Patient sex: F
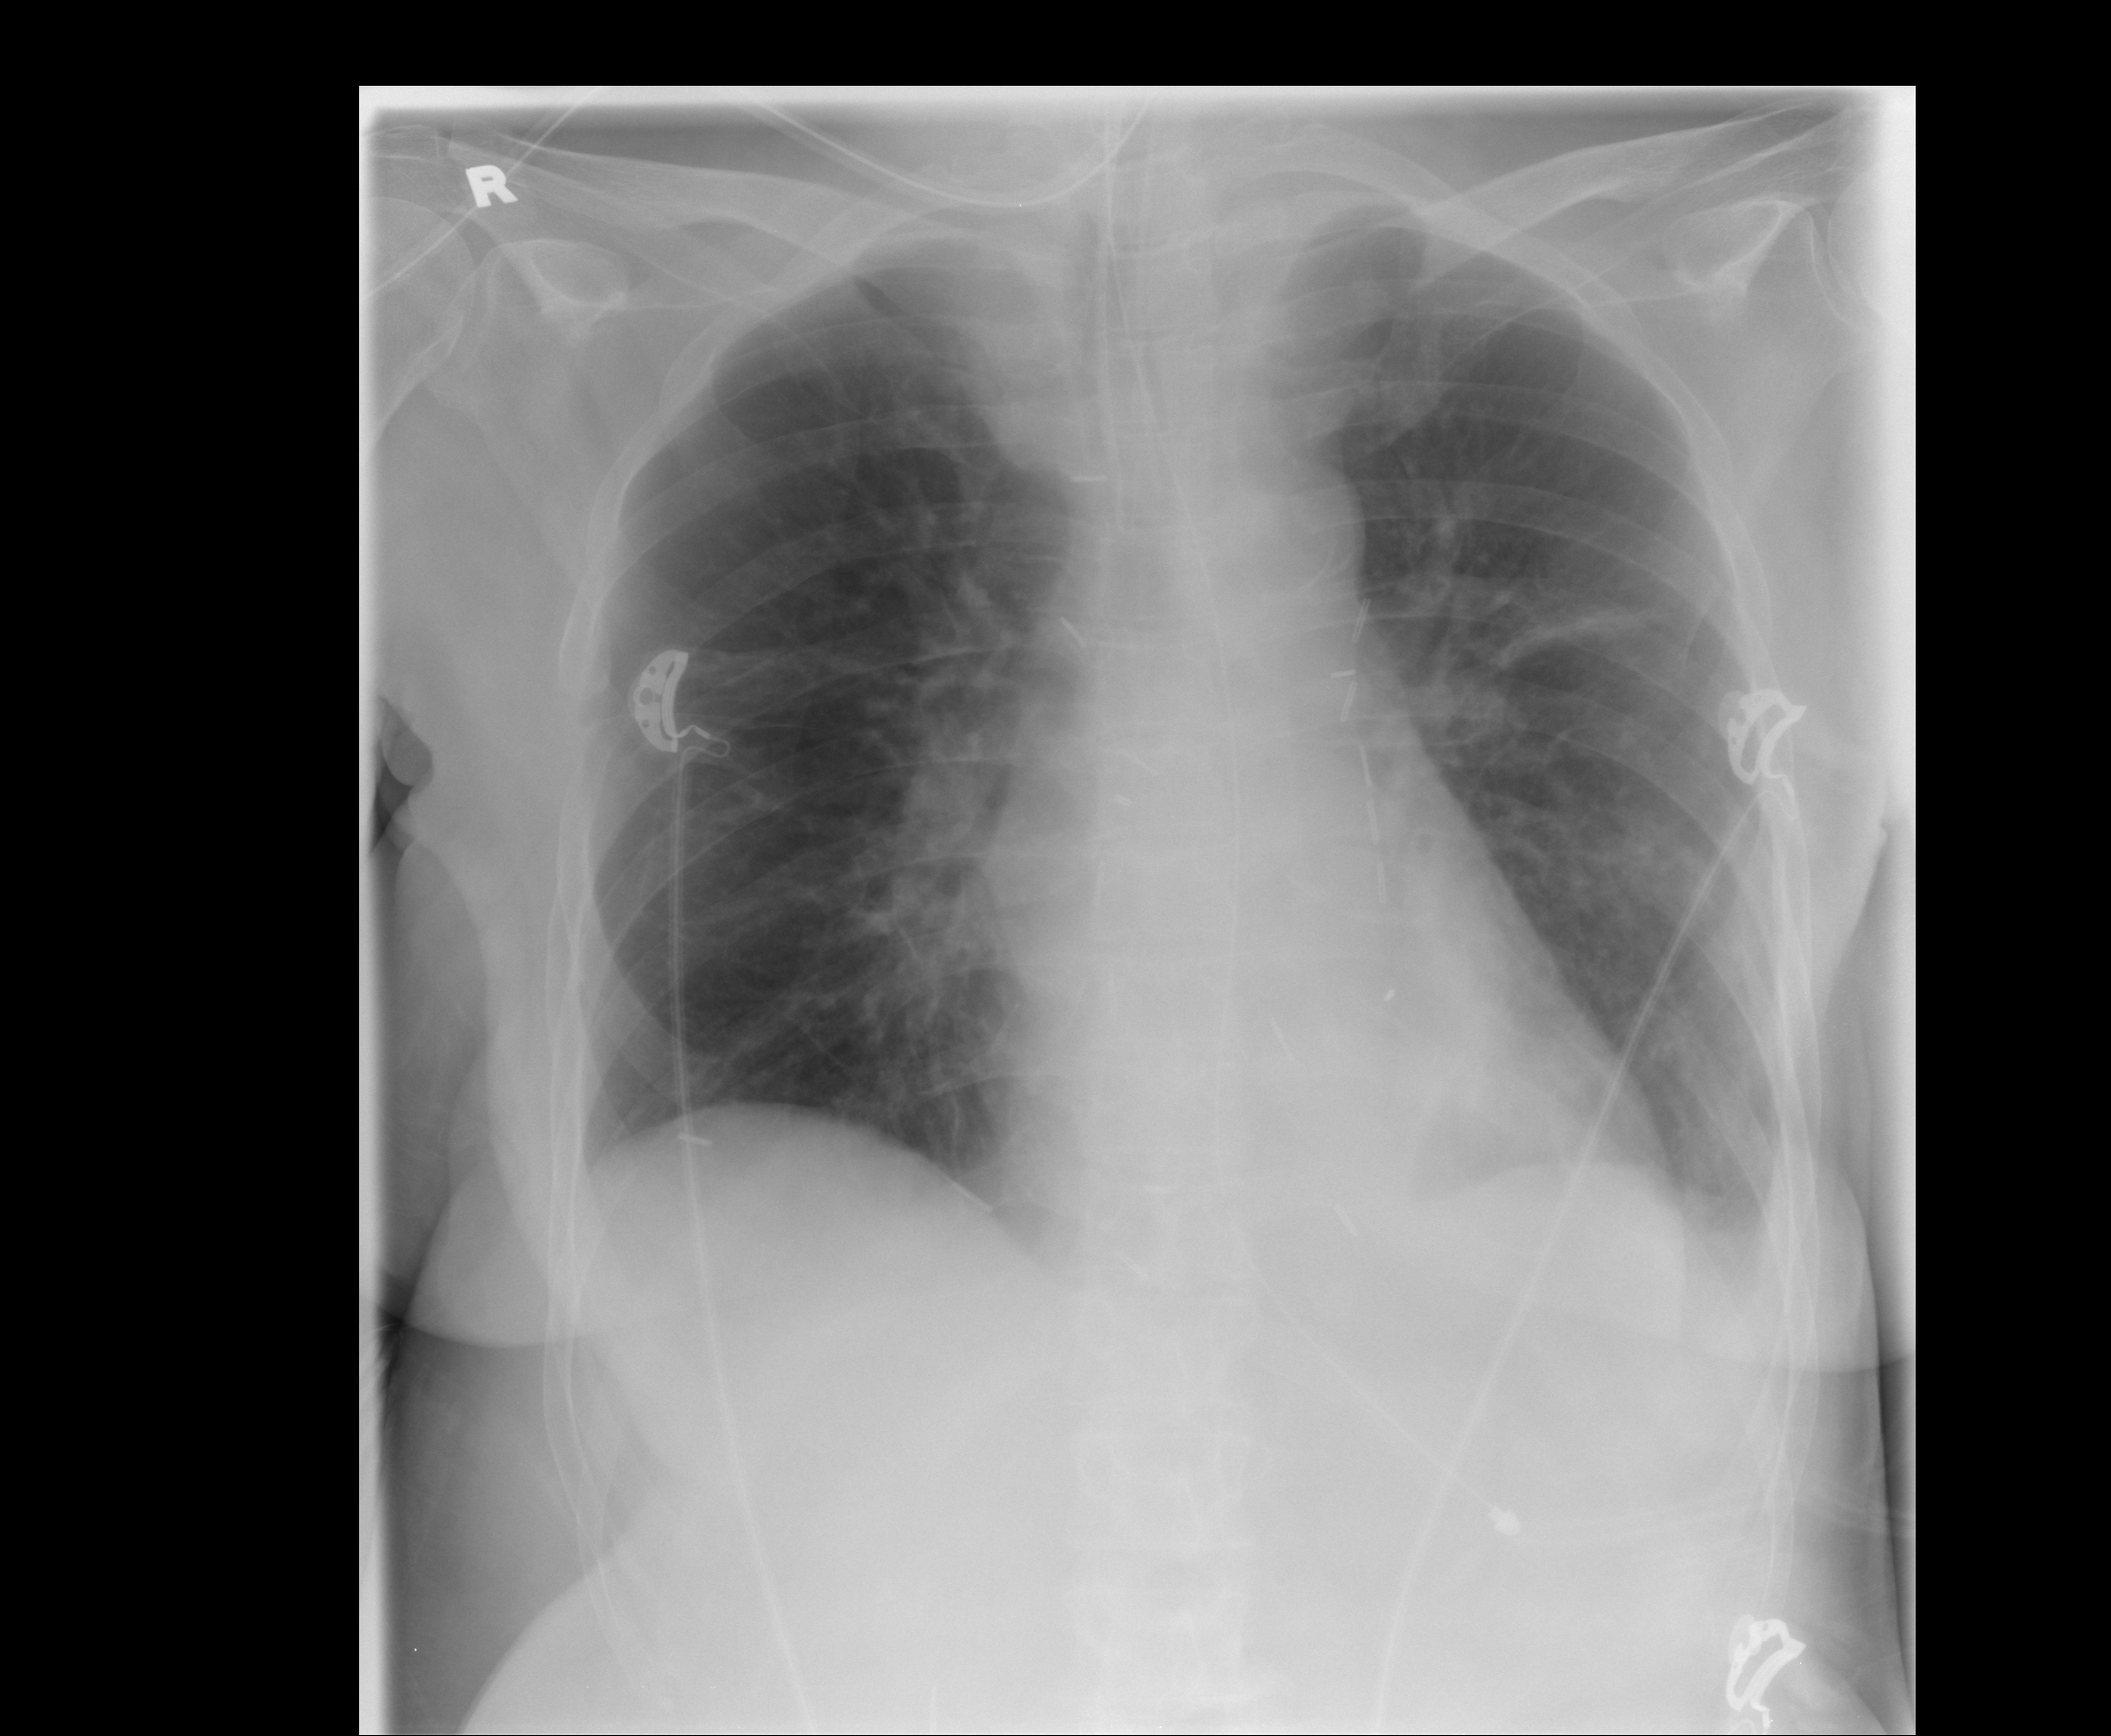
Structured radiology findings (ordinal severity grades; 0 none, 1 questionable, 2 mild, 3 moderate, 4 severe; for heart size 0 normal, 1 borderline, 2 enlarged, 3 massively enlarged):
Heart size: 0
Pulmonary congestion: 0
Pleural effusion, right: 0
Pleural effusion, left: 0
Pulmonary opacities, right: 0
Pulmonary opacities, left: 0
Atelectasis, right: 0
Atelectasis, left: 2